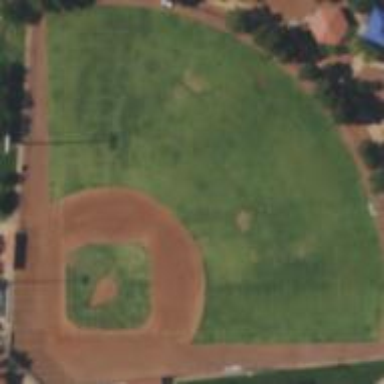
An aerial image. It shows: Baseball pitch for leisure land.